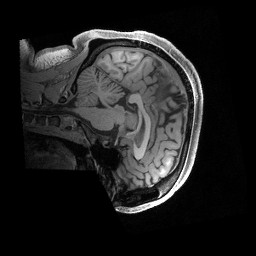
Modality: T1w
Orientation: sagittal
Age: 28
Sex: female
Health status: ill
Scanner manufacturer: siemens
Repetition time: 2.4 s
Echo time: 0.00231 s